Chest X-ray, PA view. Patient: 34 years old, sex M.
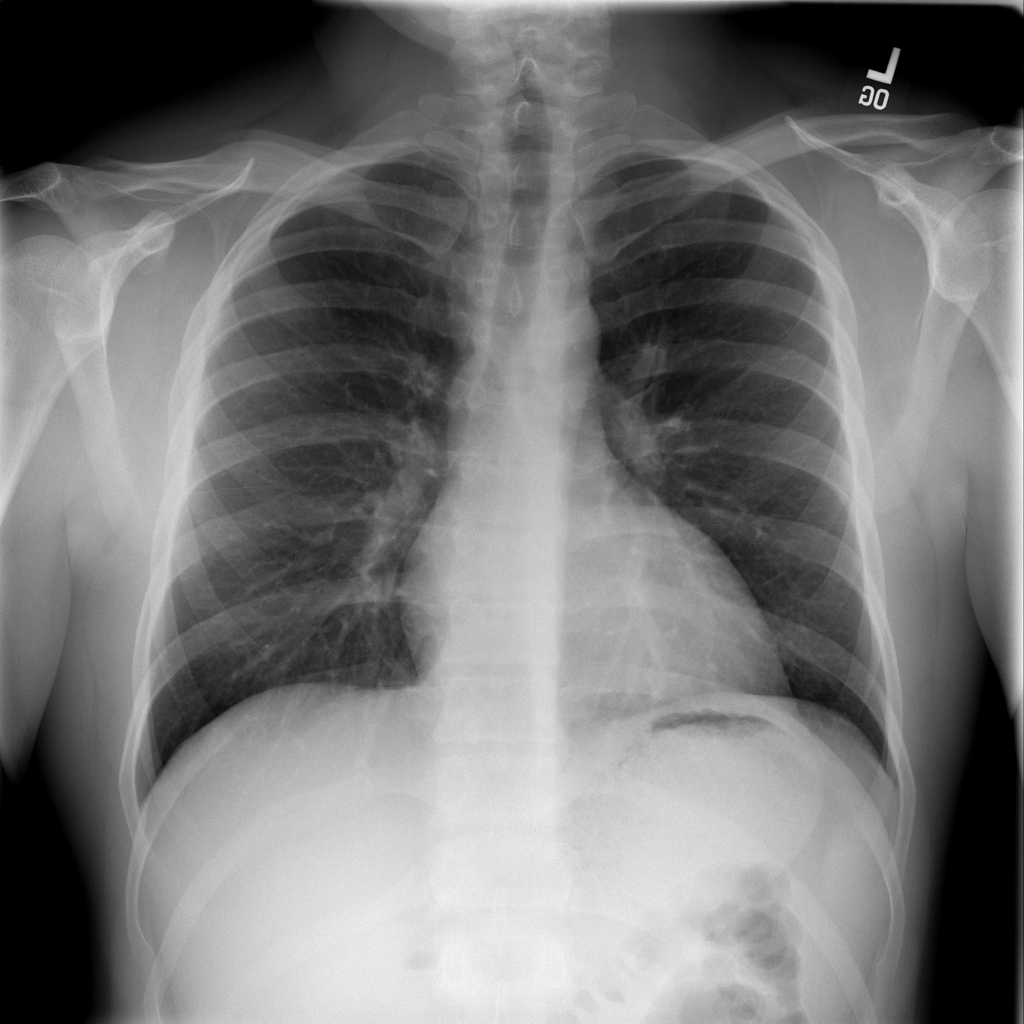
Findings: No Finding